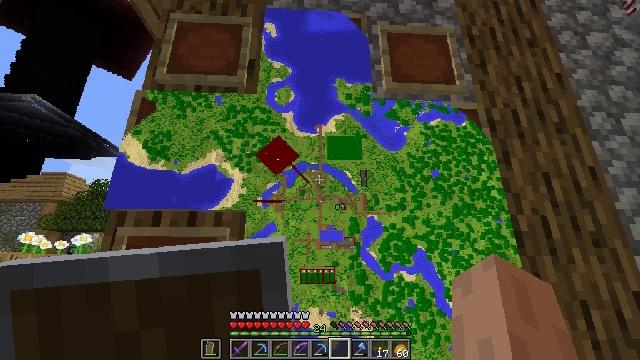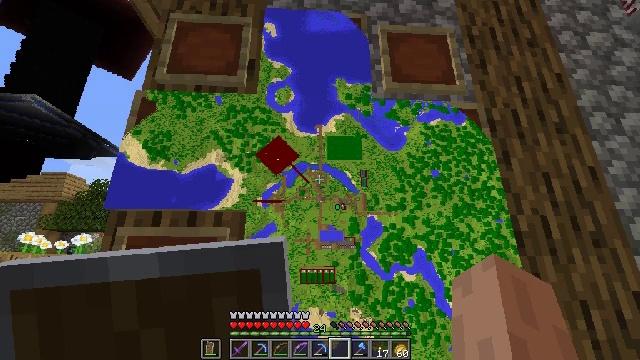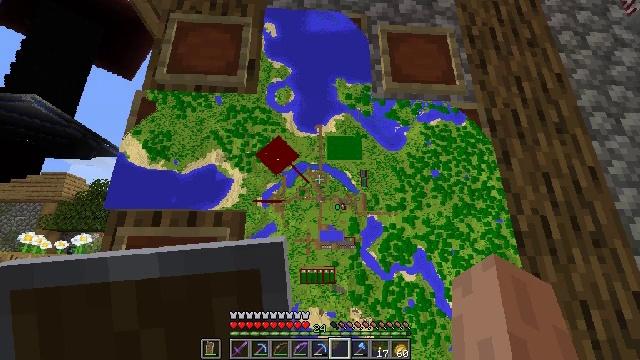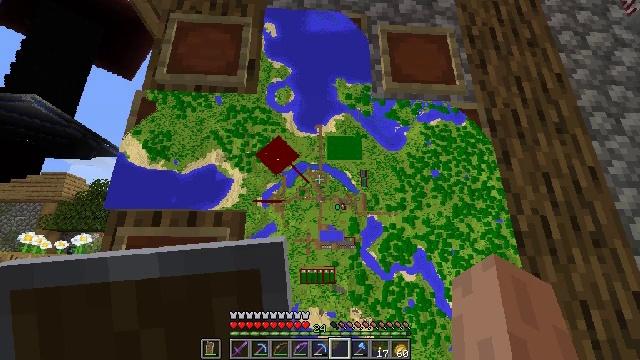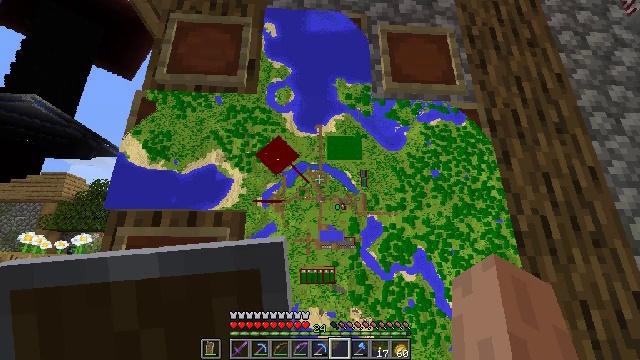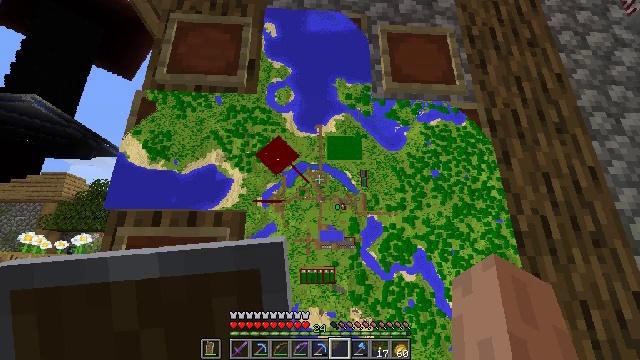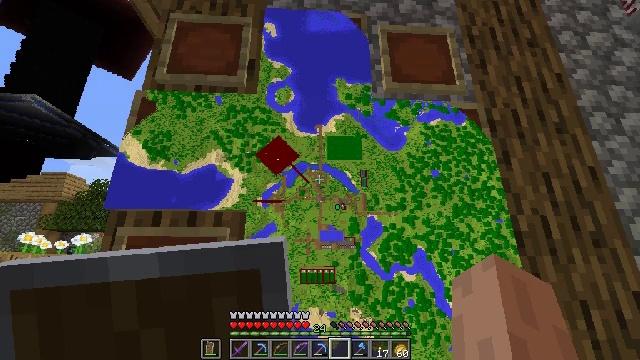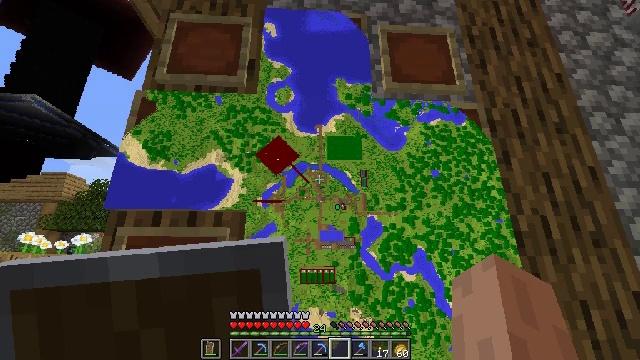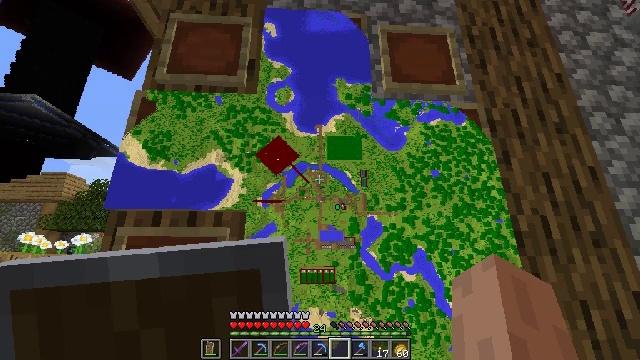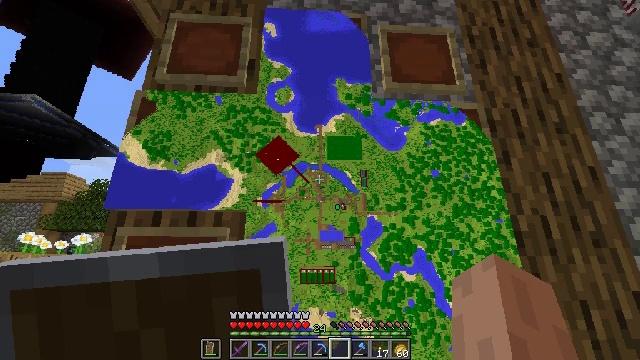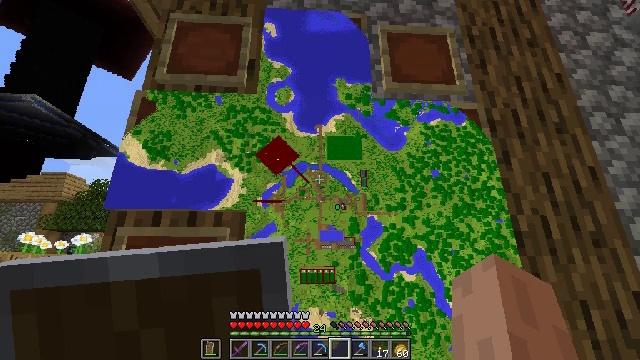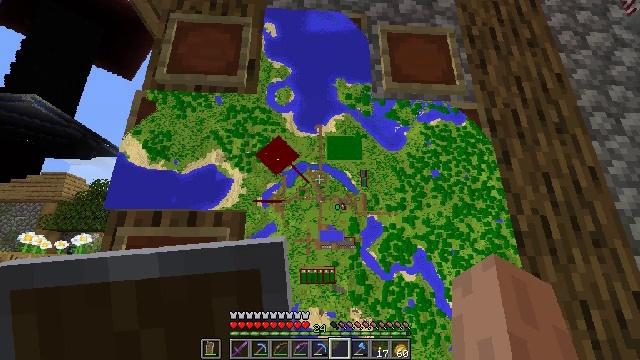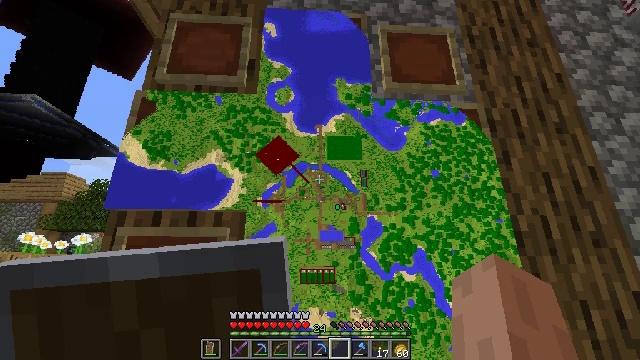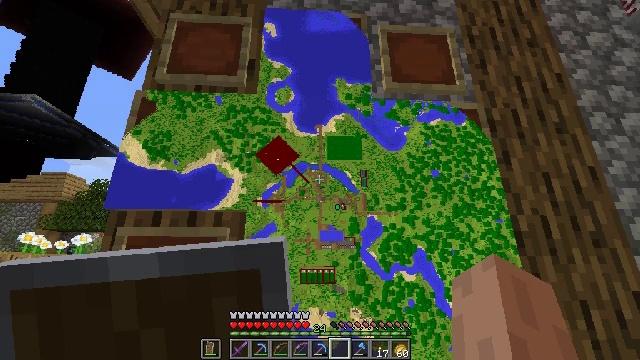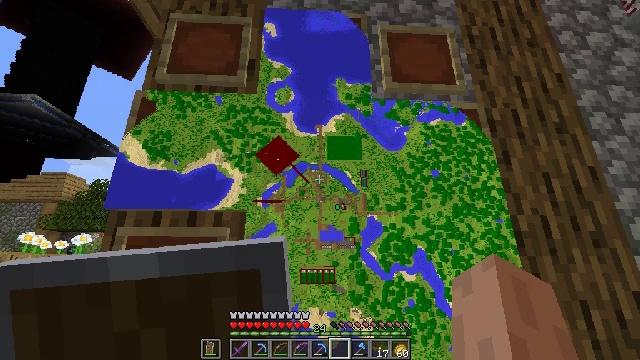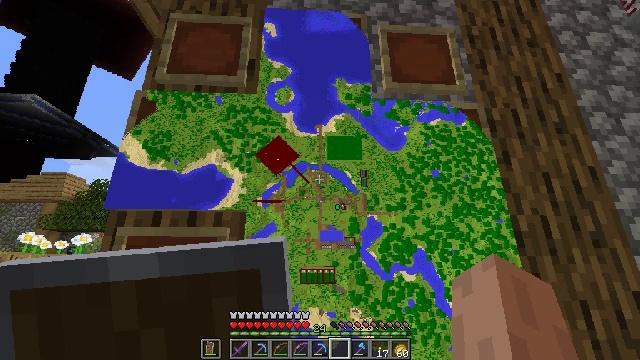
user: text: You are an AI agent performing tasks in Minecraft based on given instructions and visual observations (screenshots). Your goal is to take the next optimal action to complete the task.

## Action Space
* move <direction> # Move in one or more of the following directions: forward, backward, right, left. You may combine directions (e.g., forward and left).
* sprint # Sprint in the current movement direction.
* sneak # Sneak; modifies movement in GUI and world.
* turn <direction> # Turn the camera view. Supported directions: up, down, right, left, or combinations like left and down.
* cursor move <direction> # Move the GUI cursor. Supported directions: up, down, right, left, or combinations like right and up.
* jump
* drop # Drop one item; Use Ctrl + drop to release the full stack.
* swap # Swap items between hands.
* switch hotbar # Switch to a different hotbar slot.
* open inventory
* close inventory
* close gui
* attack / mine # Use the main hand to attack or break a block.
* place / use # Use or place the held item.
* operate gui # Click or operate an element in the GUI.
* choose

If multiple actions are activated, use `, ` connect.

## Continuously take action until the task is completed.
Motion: motion action
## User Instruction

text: Make a compass on the crafting table using the correct recipe.
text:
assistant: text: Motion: no_op
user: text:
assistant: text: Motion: no_op
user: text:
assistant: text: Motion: no_op
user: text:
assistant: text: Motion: no_op
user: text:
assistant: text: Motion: no_op
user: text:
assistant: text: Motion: no_op
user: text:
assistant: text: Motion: no_op
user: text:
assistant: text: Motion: no_op
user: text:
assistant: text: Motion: no_op
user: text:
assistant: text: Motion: no_op
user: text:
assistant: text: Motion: no_op
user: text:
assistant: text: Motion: no_op
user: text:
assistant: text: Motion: no_op
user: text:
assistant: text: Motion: no_op
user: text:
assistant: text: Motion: no_op
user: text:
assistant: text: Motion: no_op
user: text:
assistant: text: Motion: no_op
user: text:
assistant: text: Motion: no_op
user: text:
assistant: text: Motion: no_op
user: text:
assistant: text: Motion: no_op
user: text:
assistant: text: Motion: no_op
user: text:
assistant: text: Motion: no_op
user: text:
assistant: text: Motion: no_op
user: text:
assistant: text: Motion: no_op
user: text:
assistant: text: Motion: no_op
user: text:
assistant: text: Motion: no_op
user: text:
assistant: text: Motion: no_op
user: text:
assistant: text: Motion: no_op
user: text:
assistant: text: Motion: no_op
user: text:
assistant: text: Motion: no_op